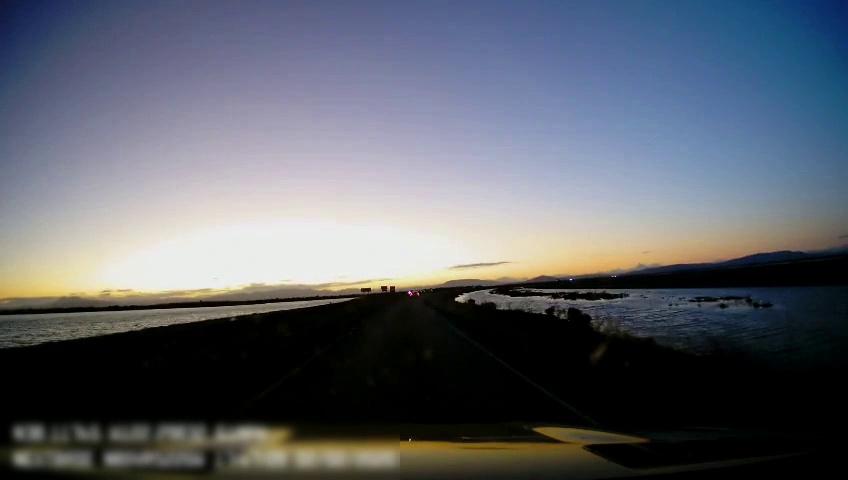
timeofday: Dusk/Dawn/Twilight
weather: Sunny
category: Drivable Space
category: Vehicles | Car
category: Lanes | Current Lane
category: Lanes | Current Lane